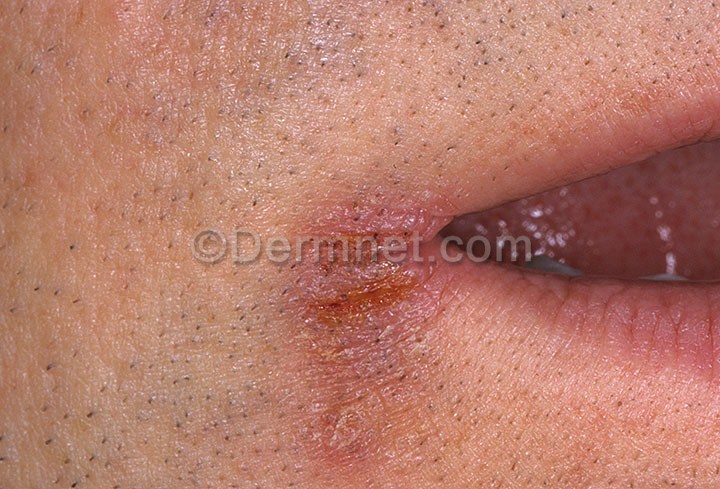
Disease: Tinea Ringworm Candidiasis and other Fungal Infections